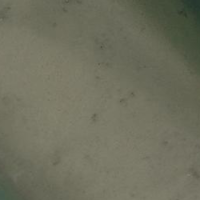
EUNIS habitat code: 15
Species observed at this site:
Tachybaptus ruficollis
Podiceps cristatus
Anas crecca
Alcedo atthis
Limosa lapponica
Aythya fuligula
Turdus merula
Phalacrocorax carbo
Phylloscopus collybita
Larus michahellis
Erithacus rubecula
Phoenicurus ochruros
Calidris pugnax
Saxicola rubicola
Motacilla alba